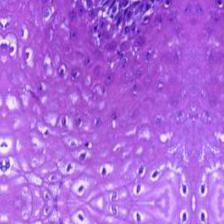
Diagnosis: Normal